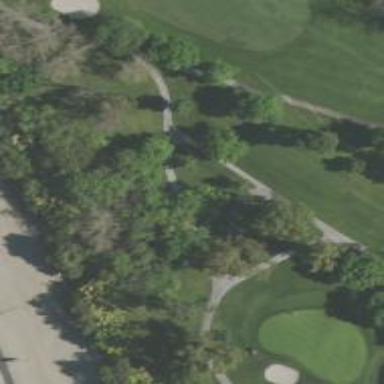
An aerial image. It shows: Path designated for golf carts.